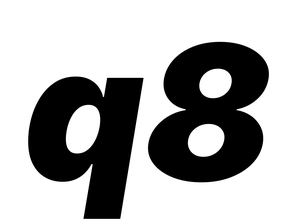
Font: Inter-Italic_Black_Italic